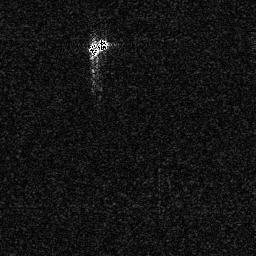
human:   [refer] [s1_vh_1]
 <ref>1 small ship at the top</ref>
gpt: <box>[[33, 13, 42, 21, 0]]</box>